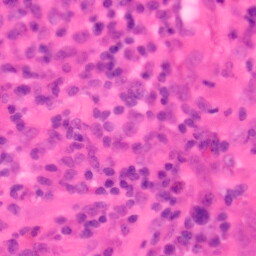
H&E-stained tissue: Colon